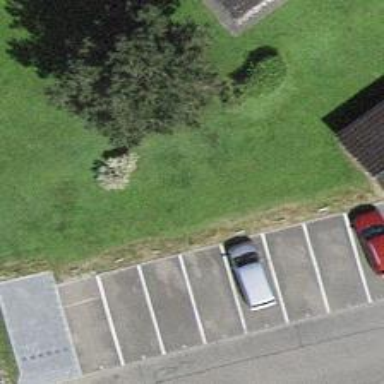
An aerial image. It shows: Street side parking area.